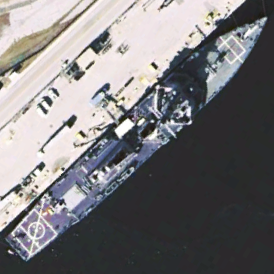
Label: destroyer